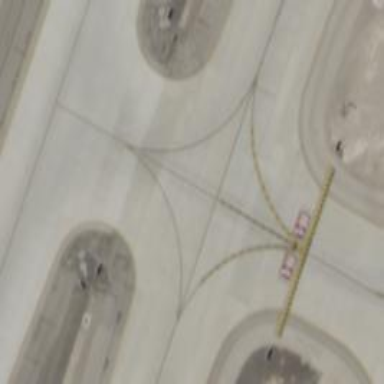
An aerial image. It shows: View of taxiway at the airport.